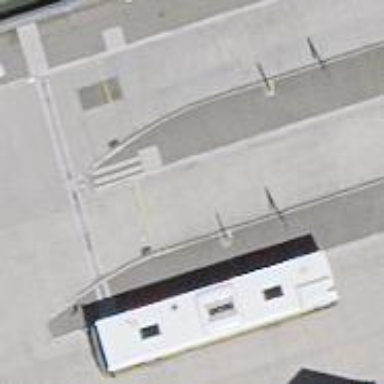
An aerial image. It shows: Bus stop with stop position for public transport.